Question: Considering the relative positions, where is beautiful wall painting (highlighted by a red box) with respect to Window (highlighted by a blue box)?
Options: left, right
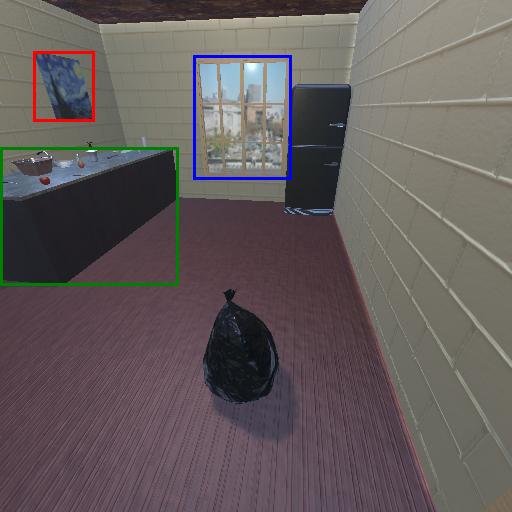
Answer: left